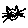
Label: cat